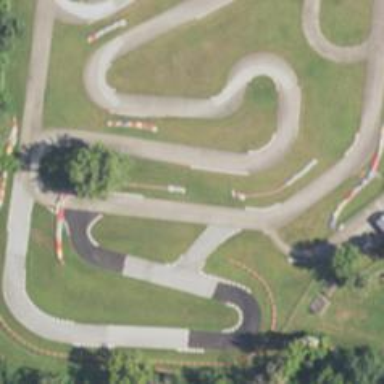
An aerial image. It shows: Karting raceway for sports activities.